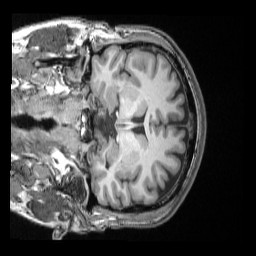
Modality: T1w
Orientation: coronal
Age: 37
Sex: male
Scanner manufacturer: siemens
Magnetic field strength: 3 T
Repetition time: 2 s
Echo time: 0.00339 s